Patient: sex M, age 69
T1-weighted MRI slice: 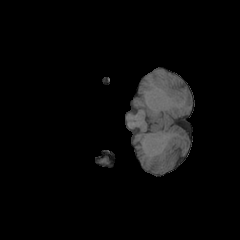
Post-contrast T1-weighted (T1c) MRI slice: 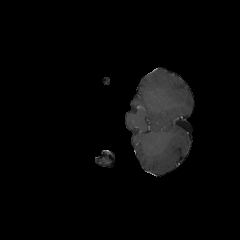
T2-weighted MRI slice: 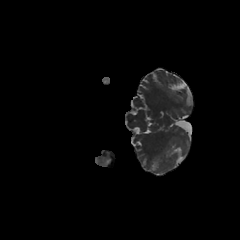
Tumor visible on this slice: no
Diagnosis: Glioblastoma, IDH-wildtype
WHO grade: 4